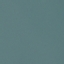
Label: SeaLake